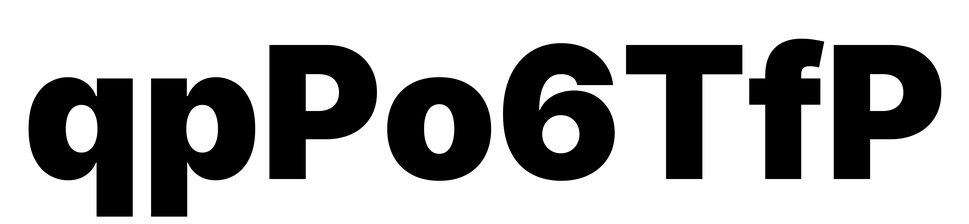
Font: Inter_Black